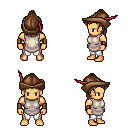
a pixel art fantasy rpg character, male body template, human, tanned skin, white tunic, white pants, blonde long topknot hairstyle, leather cap, leather bracers, four views (front, back, left, right), 2x2 character sprite sheet, small pixel art, hard edges, no anti-aliasing